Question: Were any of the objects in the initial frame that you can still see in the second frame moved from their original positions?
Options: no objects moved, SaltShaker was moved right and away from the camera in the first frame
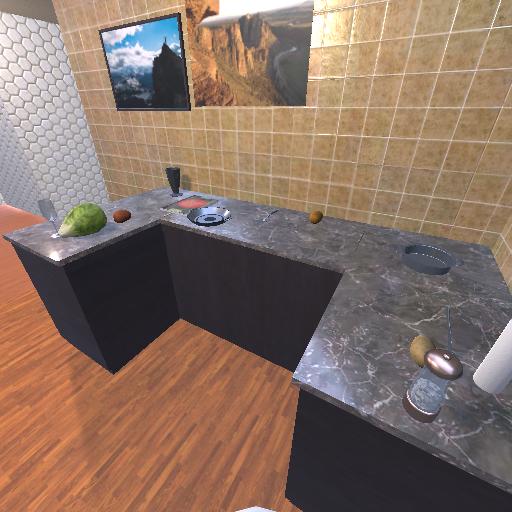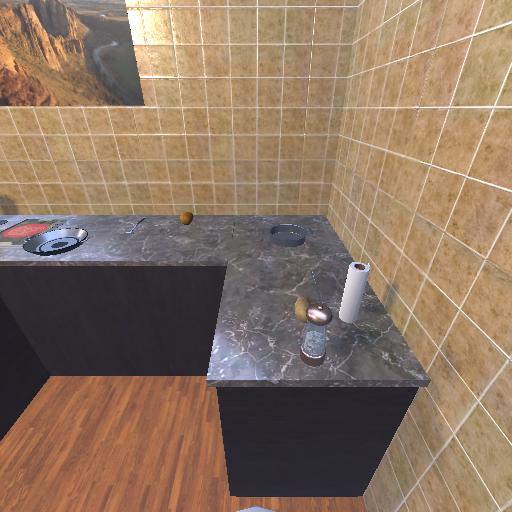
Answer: no objects moved